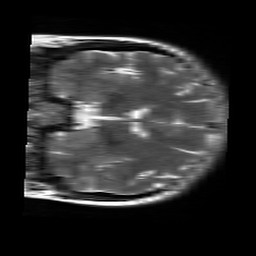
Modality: T2w
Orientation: coronal
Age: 22
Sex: female
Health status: healthy
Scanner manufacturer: siemens
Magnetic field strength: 3 T
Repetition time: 4.01 s
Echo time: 0.116 s